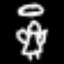
Label: angel